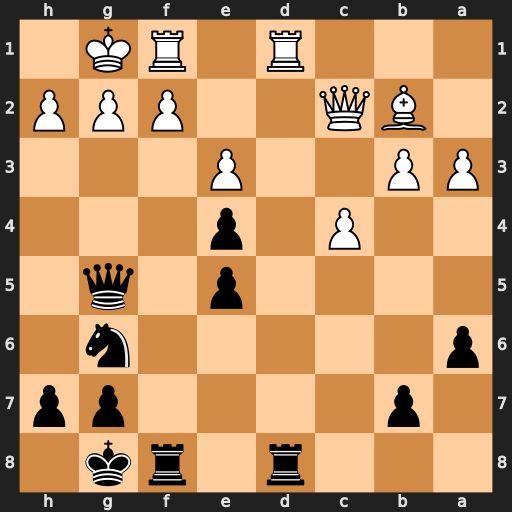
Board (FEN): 3r1rk1/1p4pp/p5n1/4p1q1/2P1p3/PP2P3/1BQ2PPP/3R1RK1
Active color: b
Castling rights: -
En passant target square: -
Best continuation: Nh4 Qxe4 Nf3+ Kh1 Nd2 Qxe5 Qxe5 Bxe5 Nxf1